八年级 · 变换几何
如图, $D$ 是 $\triangle A B C$ 边 $B C$ 的中点, 连接 $A D$ 并延长到点 $E$, 使 $D E=A D$,连接 $B E$.

(1)图中哪两个图形成中心对称?

(2)若 $\triangle A D C$ 的面积为 4 , 求 $\triangle A B E$ 的面积.

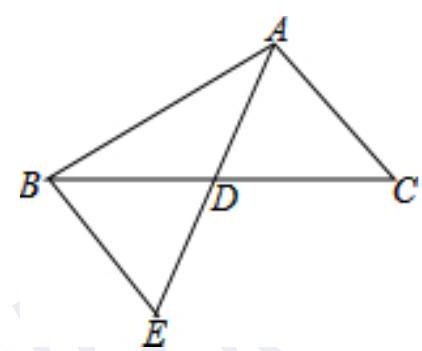
答案: 解: (1)图中 $\triangle A D C$ 和三角形 $E D B$ 成中心对称;

(2) $\because \triangle A D C$ 和三角形 $E D B$ 成中心对称, $\triangle A D C$ 的面积为 4 ,

$\therefore \triangle E D B$ 的面积也为 4,

$\because D$ 为 $B C$ 的中点,

$\therefore \triangle A B D$ 的面积也为 4 ,

所以 $\triangle A B E$ 的面积为 8 .